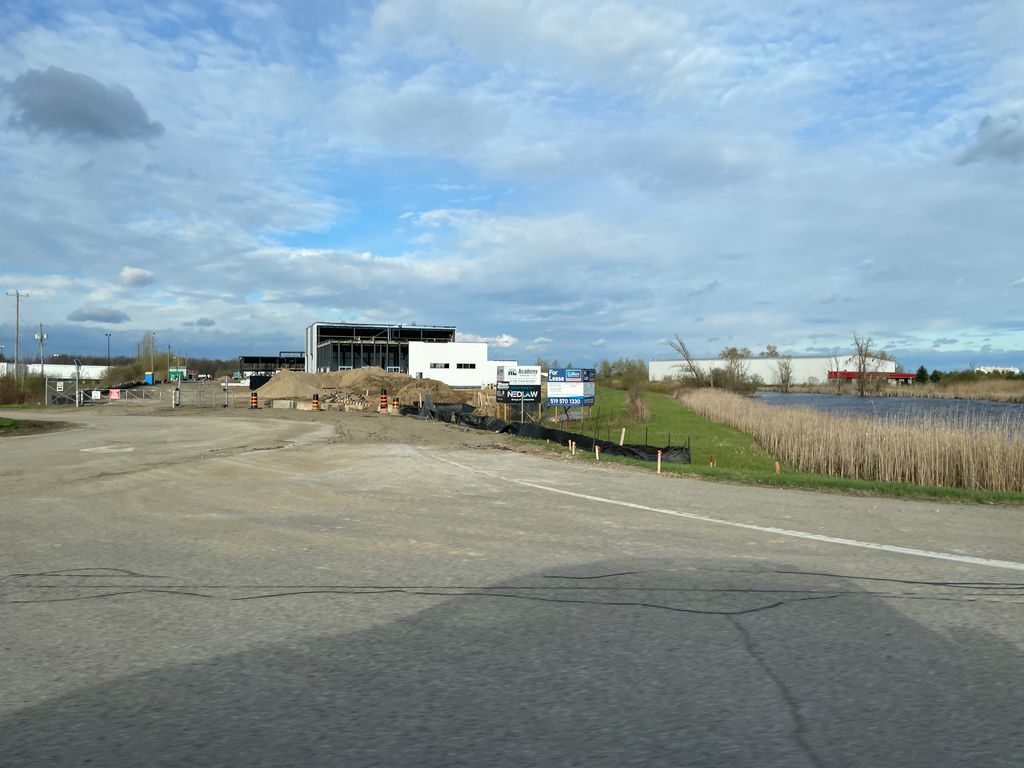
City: kitchener-waterloo